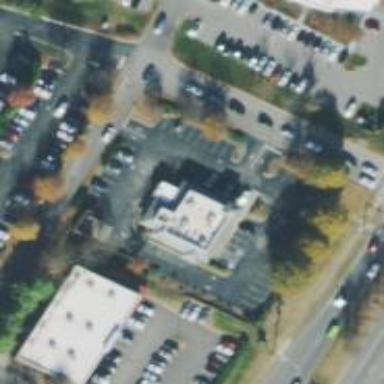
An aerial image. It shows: Healthcare clinic is depicted in the image.